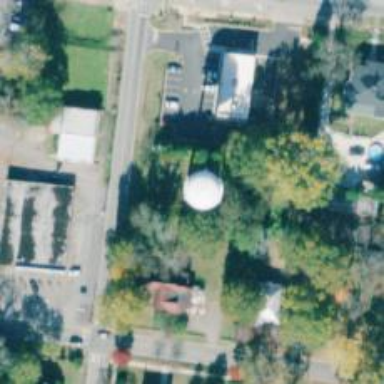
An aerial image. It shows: Water tower that is man-made.